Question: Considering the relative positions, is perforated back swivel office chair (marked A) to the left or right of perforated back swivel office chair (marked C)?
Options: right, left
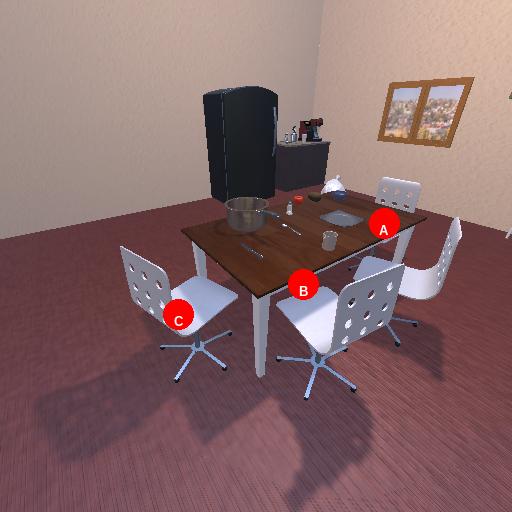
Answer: right